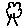
Label: tree